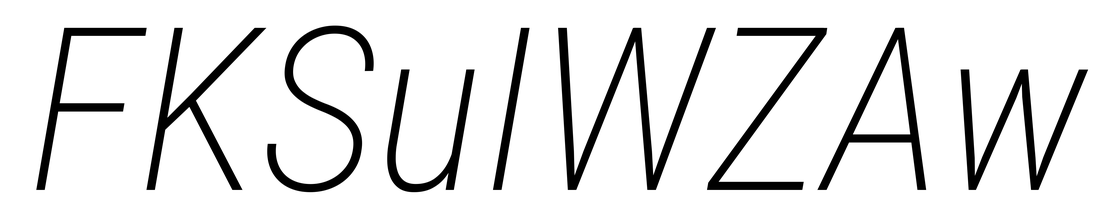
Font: Roboto-Italic_Condensed_ExtraLight_Italic